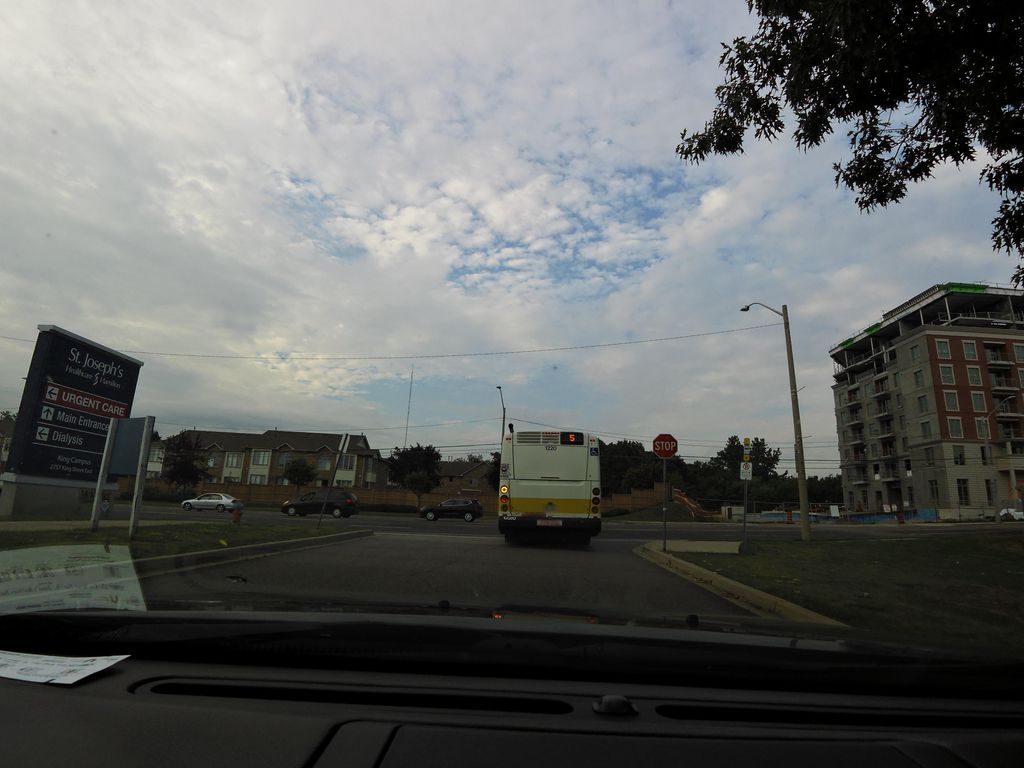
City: hamilton